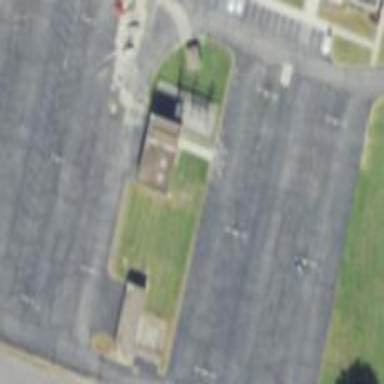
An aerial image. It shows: Parking area.